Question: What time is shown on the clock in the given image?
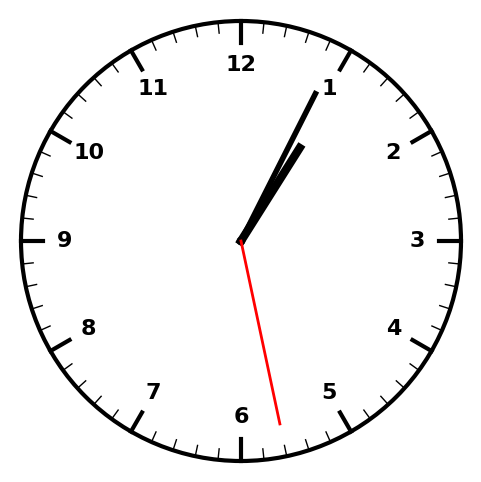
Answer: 01:04:28